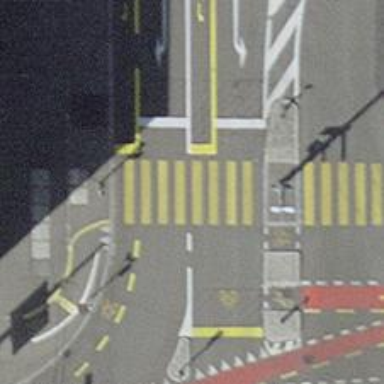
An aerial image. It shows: Road crossing with traffic signals.